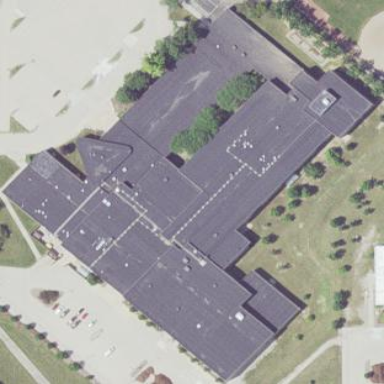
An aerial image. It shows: School building.